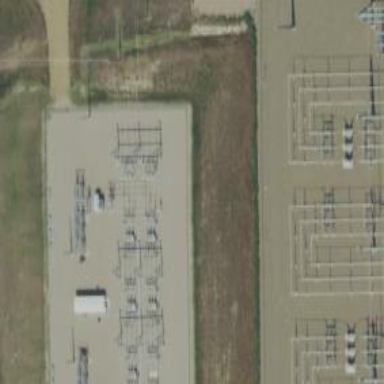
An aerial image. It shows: Switch used for power control.